Question: I am declaring an instance of 'NSString' named *strKey and '@synthesize' and i pass one string value to it.
But when I want to send that string to another class. it is giving me error of

Here is my code
Assigning one value to the strKey here
'''
-(IBAction)getLocal:(UIButton *)sender
{
[self startDeckDownload];
GroupDeckExpandableViewObject *objConfiguration=[[GroupDeckExpandableViewObject alloc] init];
GroupListCell *celltest=(GroupListCell *)sender.superview.superview.superview;
if(celltest != nil){
celltest.viewDownload.hidden =NO;
celltest.viewGetLocal.hidden=YES;
//objConfiguration.vwWelcome=celltest.viewWelcome;
objConfiguration.vwGetLocal=celltest.viewGetLocal;
objConfiguration.vwDownLoad=celltest.viewDownload;
strKey=[NSString stringWithFormat:@"%d",[sender tag]]; // i am assign one value to the string here.
[delegate setGroupViewConfiguration:objConfiguration withtag:[NSString stringWithFormat:@"%d",[sender tag]]];
}
}
'''
passing to another class(using protocol).
'''
-(void)setDownloadProgress:(float)progress
{
[delegate setDownloadProgress:progress withkey:strKey];
}
'''
Here is the definition to the protocol method.
'''
@protocol groupListCellDelegate<NSObject>
@optional
- (void) setGroupViewConfiguration:(id)objConfiguration withtag:(NSString *)key;
-(void)setDownloadProgress:(float)progress withkey:(NSString *)key;
@end
'''
I use this method in my 'GroupView.m'
'''
#pragma mark - delegate method
-(void)setGroupViewConfiguration:(id)objConfiguration withtag:(NSString *)key
{
[arrGroupViewConfiguration setValue:objConfiguration forKey:key];
GroupDeckExpandableViewObject *objgetviews=[arrGroupViewConfiguration valueForKey:key];
[tblData reloadRowsAtIndexPaths:[NSArray arrayWithObjects:objgetviews.cellIndexPath, nil] withRowAnimation:UITableViewRowAnimationNone];
// [tblData reloadData];
}
-(void)setDownloadProgress:(float)progress withkey:(NSString *)key
{
NSLog(@"Reloaded...");
progress_percent = progress;
GroupDeckExpandableViewObject *objgetviews=[arrGroupViewConfiguration valueForKey:key];
NSLog(@"%d",objgetviews.cellIndexPath.section);
[tblData reloadRowsAtIndexPaths:[NSArray arrayWithObjects:objgetviews.cellIndexPath, nil] withRowAnimation:UITableViewRowAnimationNone];
// [tblData reloadData];
}
'''
What am I missing here?
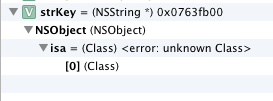
Answer: You own the object returned from 'initWithFormat' which you are responsible for releasing, but you don't own the object returned from 'stringWithFormat' which returns an autoreleased string and so do not need to release it (if you do want to have ownership of it, you must retain it).
So for resolving your issue try to assign your value like this,
'''
strKey=[[NSString alloc] initWithFormat:@"%d",[sender tag]];
'''